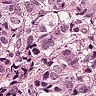
Metastatic tissue present: yes